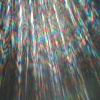
Label: sunburn